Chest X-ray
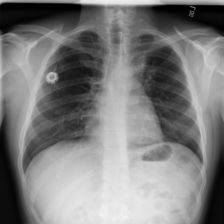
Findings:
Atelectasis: negative
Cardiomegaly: negative
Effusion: negative
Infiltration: positive
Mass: negative
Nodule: negative
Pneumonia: negative
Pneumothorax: negative
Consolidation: negative
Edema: negative
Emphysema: negative
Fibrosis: negative
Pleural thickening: negative
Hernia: negative